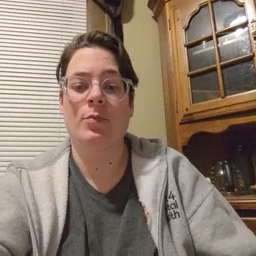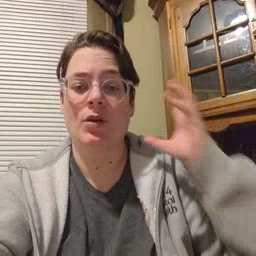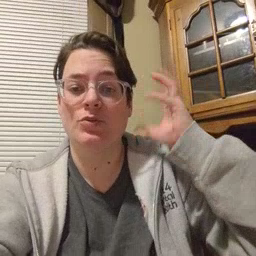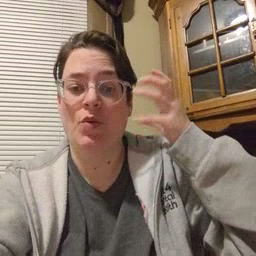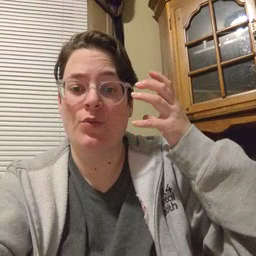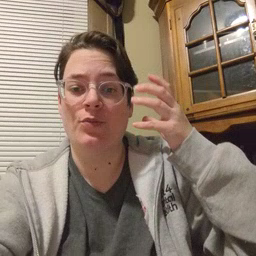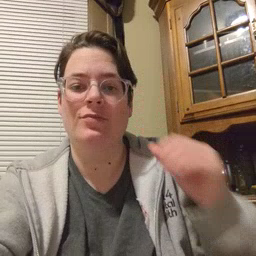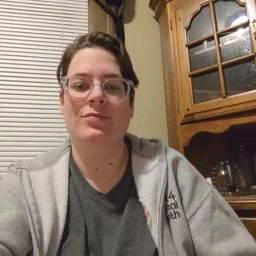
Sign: radio